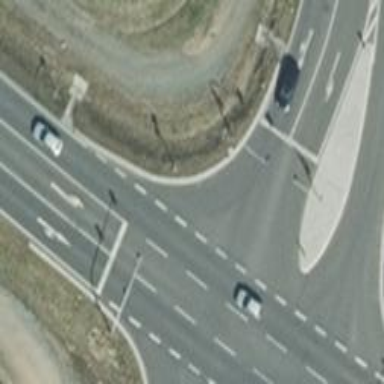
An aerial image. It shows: Road with traffic signals.